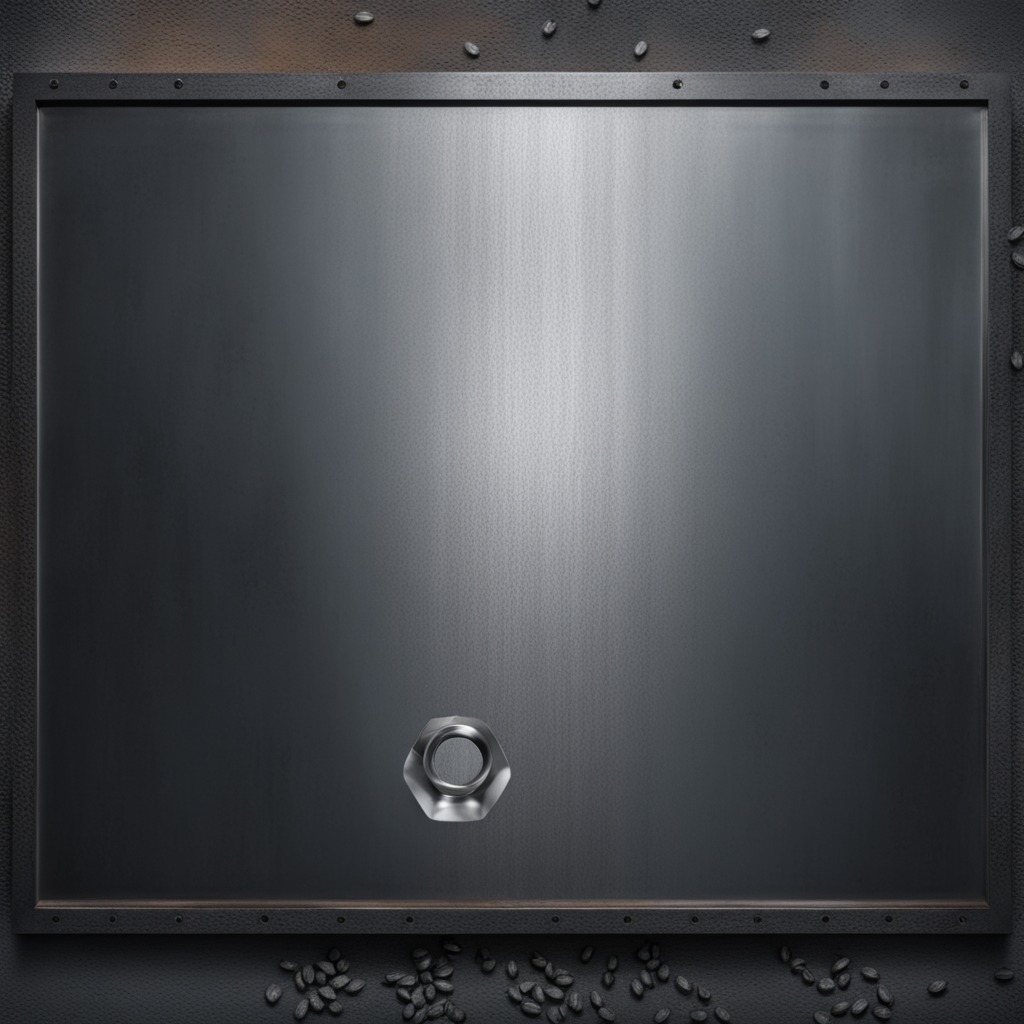
A metal nut is lying on a cold steel table in a mining workshop.